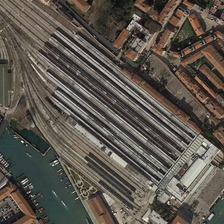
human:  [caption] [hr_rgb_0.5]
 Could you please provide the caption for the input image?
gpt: the railway station is surrounded by residential areas .

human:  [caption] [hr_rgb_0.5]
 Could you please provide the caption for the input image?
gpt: this large railway station is located near the ocean .

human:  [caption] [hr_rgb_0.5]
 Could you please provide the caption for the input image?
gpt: the railway station is surrounded by residential areas .

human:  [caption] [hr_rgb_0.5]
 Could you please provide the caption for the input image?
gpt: this large railway station is located near the ocean .

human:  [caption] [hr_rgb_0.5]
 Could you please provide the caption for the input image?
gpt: the railway station is surrounded by residential areas .